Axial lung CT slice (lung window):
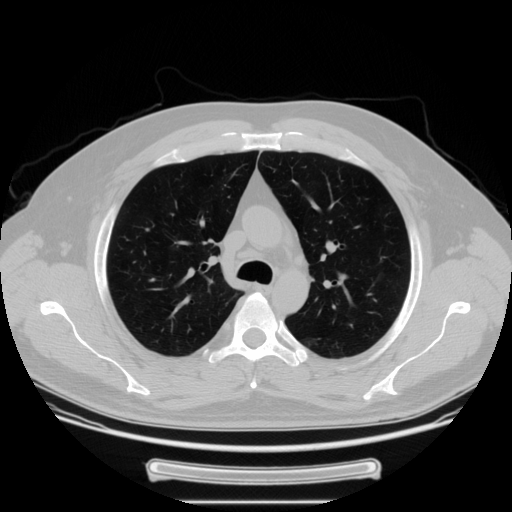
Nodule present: no